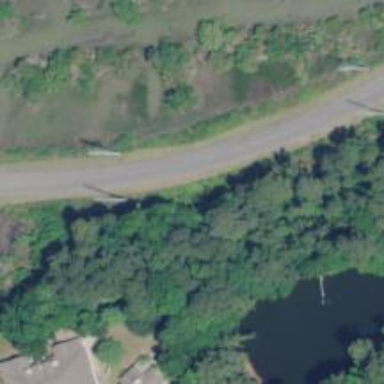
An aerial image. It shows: Unclassified road running parallel to abandoned railway.